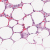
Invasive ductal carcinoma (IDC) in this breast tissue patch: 0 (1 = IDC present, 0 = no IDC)